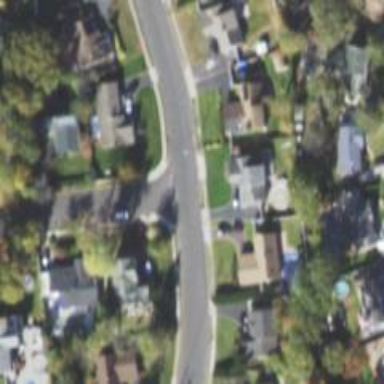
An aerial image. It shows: Unmarked crossing on footway.